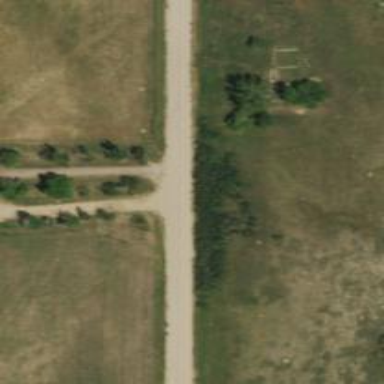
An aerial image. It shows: Service road.